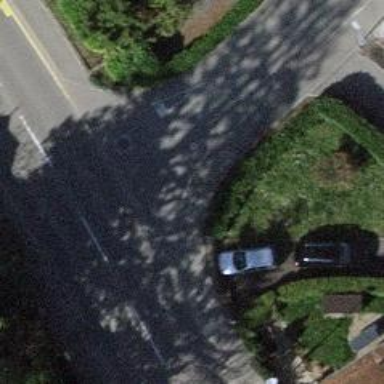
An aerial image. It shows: Kerb barrier.